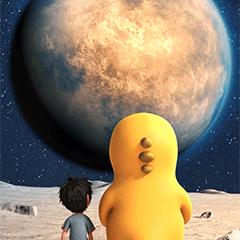
Label: nailong